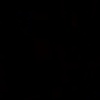
Label: space